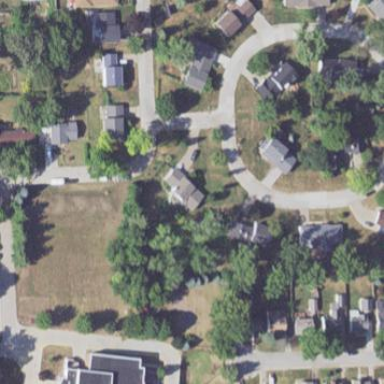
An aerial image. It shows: Residential area within neighborhood.